You are looking at a signal-to-image encoding: consecutive vibration samples arranged as the rows of a grayscale square. What is the most likely bearing condition (normal, inner_race, outer_race, ball)?
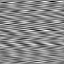
Answer: ball